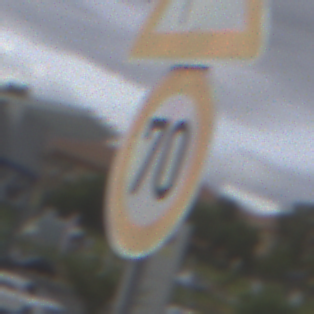
Verkehrszeichen: Geschwindigkeit70
Zusatzzeichen oben: SeitenwindVonLinks
Umgebung: Outdoor, Suburban
Tageszeit: MorningAfternoon
Wetter: PartlyCloudy
Licht: Natural
Jahreszeit: NotSpecified
Kontrast: LowContrast